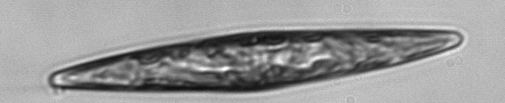
Label: Pleurosigma